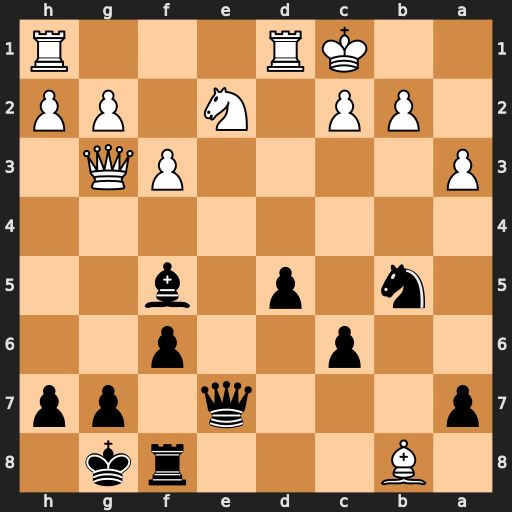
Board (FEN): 1B3rk1/p3q1pp/2p2p2/1n1p1b2/8/P4PQ1/1PP1N1PP/2KR3R
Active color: b
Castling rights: -
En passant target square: -
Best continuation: Qxe2 Rd2 Qc4